Question: The JavaScript window object provides a prompt dialog to get information from the user, but is not wide enough for my site name, in my case, so the top line is cut off, which looks rather unprofessional:

I would prefer that the top "The page at ..." line not appear at all.
Is there any way to control this prompt, or at least make it wider so the entire top line can display?
Thanks.
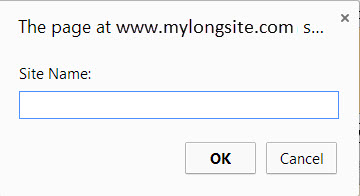
Answer: You don't. Sorry :-(
This is built in the browser, you can't configure it. It also looks different for every browser, for example in Opera, there's no 'The page at' text, and the entire window looks very different.
'prompt()' (& related 'confirm()', 'alert()') are really simple tools, and almost never used in modern web development.
What you can do, however, is duplicate the same functionality with HTML & CSS, there are a number of standard libraries for this, I personally really like Twitter Bootstrap, you could use <URL>, put an input & 'Okay' button in that, and bind an event on the'Okay' button to get the value of the input.
But more work, but looks (& works!) a lot better.
Note that Bootstrap comes with a lot of tools (which is good, IMHO), and is fairly large, it's fairly modular, and you can strip it down though.
For a more simple replacement, you might want to try <URL>. I've never used it, so I can't testify to the quality. It was simple the top result on my search.
Of course, making your own HTML & CSS isn't terribly difficult either.